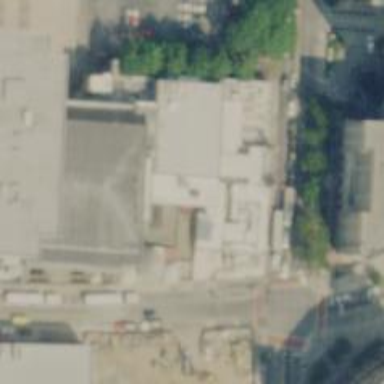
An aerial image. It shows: There is theatre building.